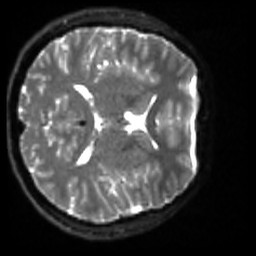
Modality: sbref
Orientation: axial
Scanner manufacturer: siemens
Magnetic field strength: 3 T
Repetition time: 4 s
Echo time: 0.0594 s